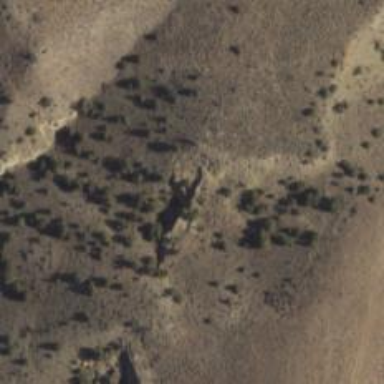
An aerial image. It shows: Cliff in nature.